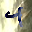
Label: 4